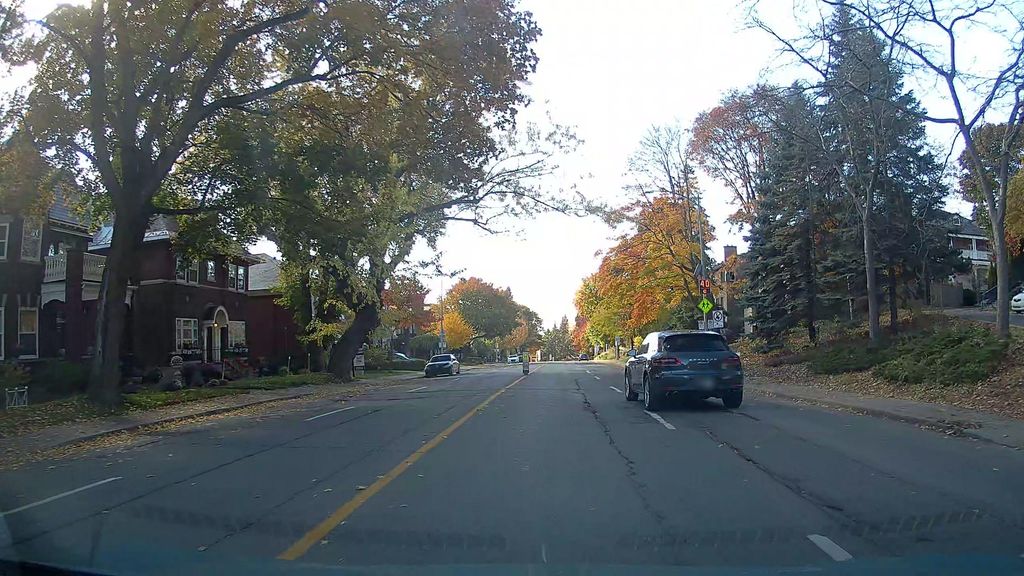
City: montreal